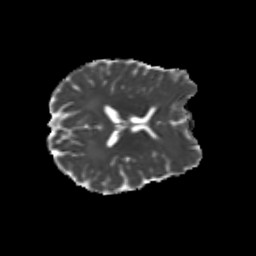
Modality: MD
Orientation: axial
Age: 25
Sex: female
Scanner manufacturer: siemens
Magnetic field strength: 3 T
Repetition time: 3.5 s
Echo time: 0.104 s